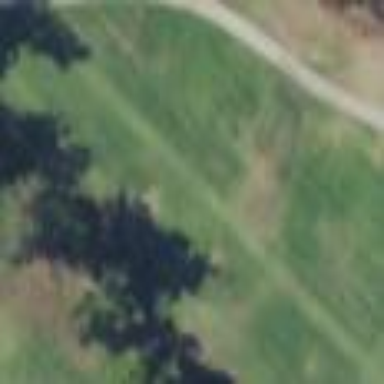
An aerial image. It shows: Rough area in golf course.